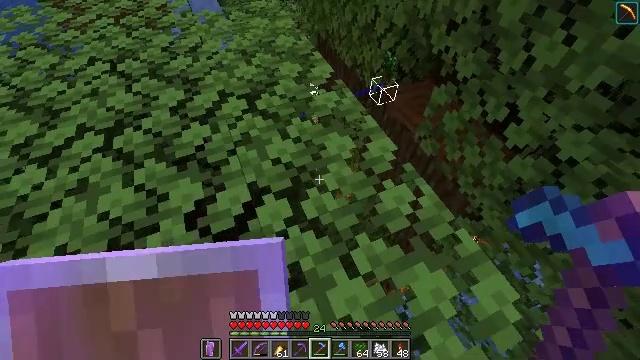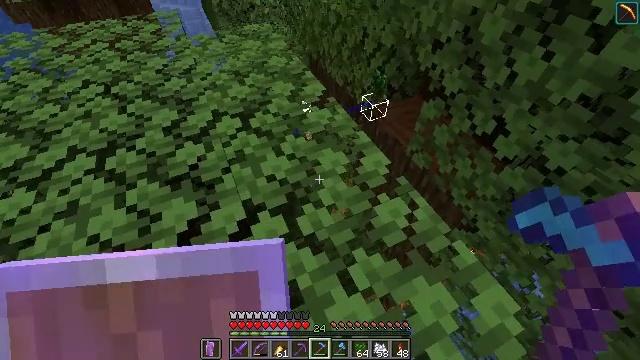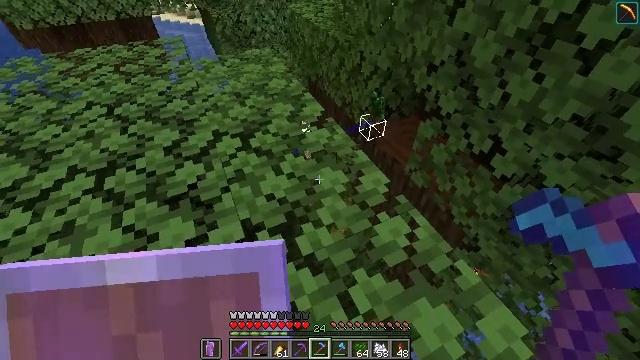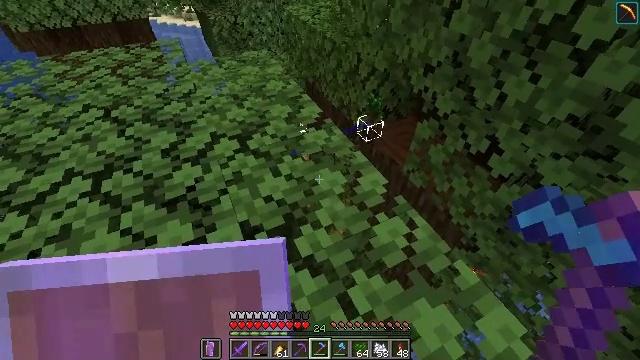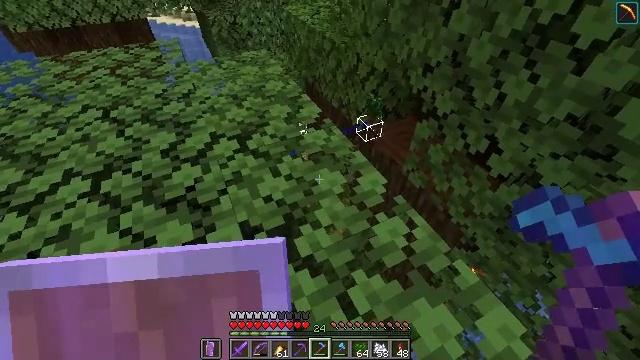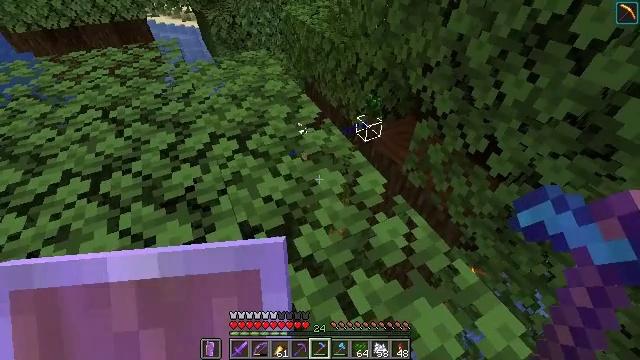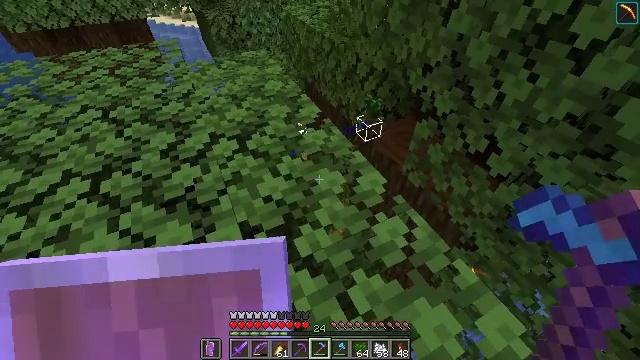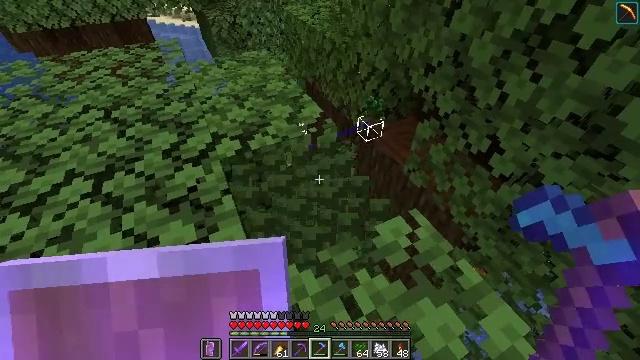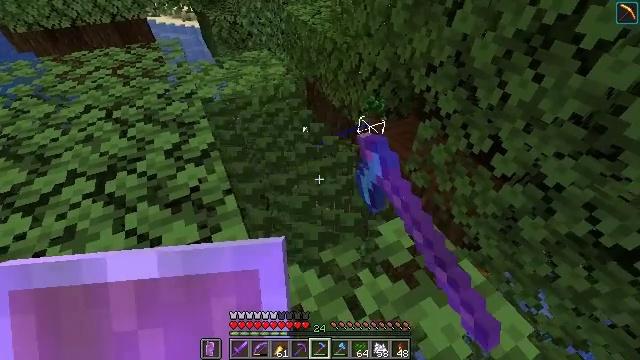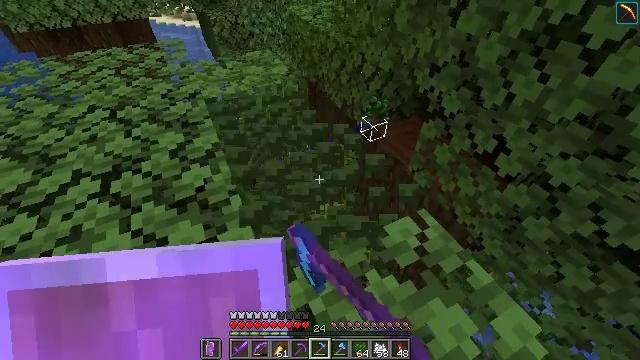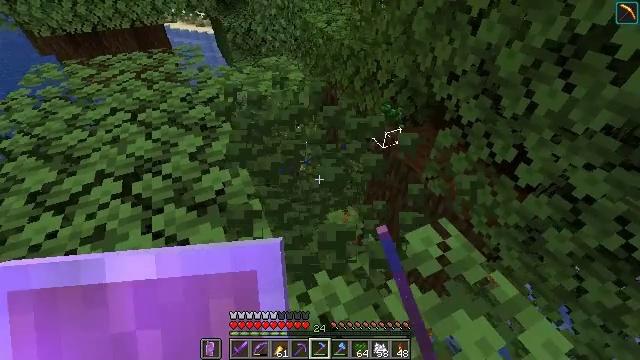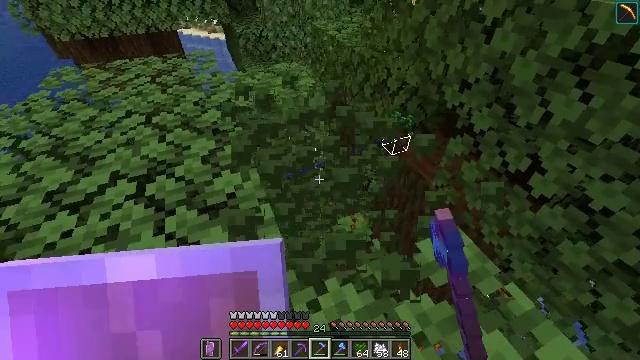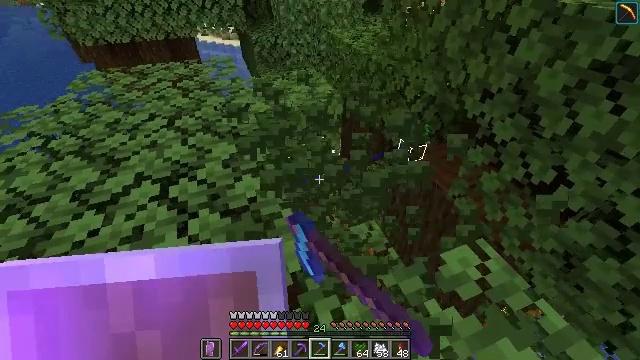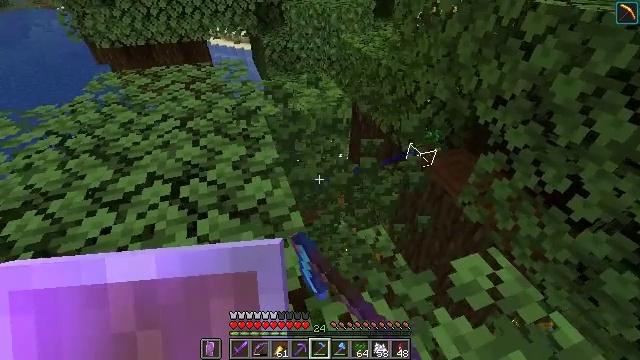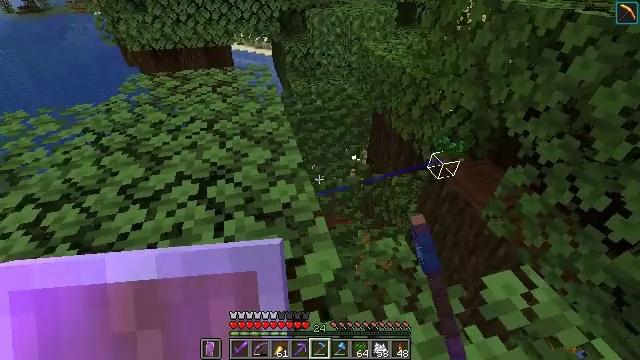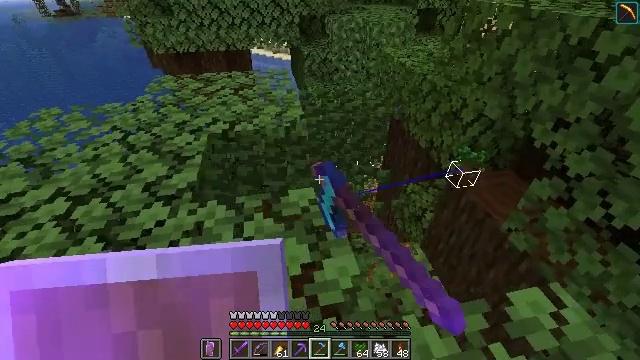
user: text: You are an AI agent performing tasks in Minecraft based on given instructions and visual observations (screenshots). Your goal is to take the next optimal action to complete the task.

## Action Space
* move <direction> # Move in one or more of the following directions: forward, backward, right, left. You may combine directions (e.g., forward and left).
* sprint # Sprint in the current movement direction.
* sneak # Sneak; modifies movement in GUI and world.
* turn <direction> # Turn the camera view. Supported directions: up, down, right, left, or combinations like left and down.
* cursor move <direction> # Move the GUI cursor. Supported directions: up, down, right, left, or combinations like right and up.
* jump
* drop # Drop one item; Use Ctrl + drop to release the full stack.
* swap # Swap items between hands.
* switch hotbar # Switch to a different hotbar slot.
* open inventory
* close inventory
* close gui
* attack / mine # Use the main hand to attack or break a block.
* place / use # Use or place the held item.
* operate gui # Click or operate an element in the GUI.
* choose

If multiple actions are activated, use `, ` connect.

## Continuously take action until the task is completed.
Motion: motion action
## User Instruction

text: Mine dark oak leaves from the tree.
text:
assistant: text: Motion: sneak, turn right and up
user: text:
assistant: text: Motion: sneak, turn up
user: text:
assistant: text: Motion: sneak
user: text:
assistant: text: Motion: sneak
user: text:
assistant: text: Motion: sneak
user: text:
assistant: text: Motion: sneak
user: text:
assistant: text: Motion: move left, sneak, attack / mine
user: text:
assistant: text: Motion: move left, sneak, attack / mine
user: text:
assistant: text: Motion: move left, sneak, attack / mine
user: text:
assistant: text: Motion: move left, sneak, turn left and up, attack / mine
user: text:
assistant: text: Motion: move left, sneak, turn left and up, attack / mine
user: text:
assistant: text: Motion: move left, sneak, turn left and up, attack / mine
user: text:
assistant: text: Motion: move left, sneak, turn left, attack / mine
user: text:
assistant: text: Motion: move left, sneak, turn left and up, attack / mine
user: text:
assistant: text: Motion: move left, sneak, turn left, attack / mine
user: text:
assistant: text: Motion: move left, sneak, turn left, attack / mine
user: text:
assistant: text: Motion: move left, sneak, turn left and up, attack / mine
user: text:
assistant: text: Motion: move left, sneak, turn left, attack / mine
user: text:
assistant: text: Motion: move left, sneak, turn left, attack / mine
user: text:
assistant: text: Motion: move left, sneak, turn left, attack / mine
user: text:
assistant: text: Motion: move left, sneak, turn left and down, attack / mine
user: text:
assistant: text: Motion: sneak, turn left and down, attack / mine
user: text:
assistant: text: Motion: sneak, turn left and down, attack / mine
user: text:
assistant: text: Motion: sneak, turn left, attack / mine
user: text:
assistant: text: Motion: sneak, attack / mine
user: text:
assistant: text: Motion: sneak, attack / mine
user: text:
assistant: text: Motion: sneak, attack / mine
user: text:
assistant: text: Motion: sneak
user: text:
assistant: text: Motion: sneak
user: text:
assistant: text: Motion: move forward, sneak